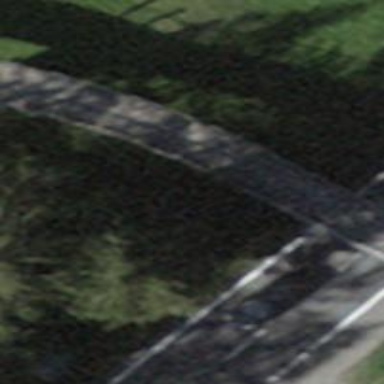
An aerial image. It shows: Paved path on bridge with grade2 track type and classic grooming. The path is designated for hiking.